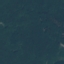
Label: Forest